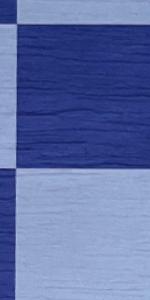
Label: Empty